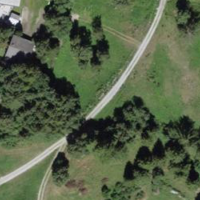
EUNIS habitat code: 55
Species observed at this site:
Geum rivale